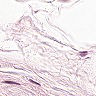
Metastatic tissue present: no